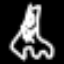
Label: fork